Field crop: tomato
Growth stage: 1
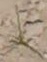
Species: cyperus